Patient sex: F
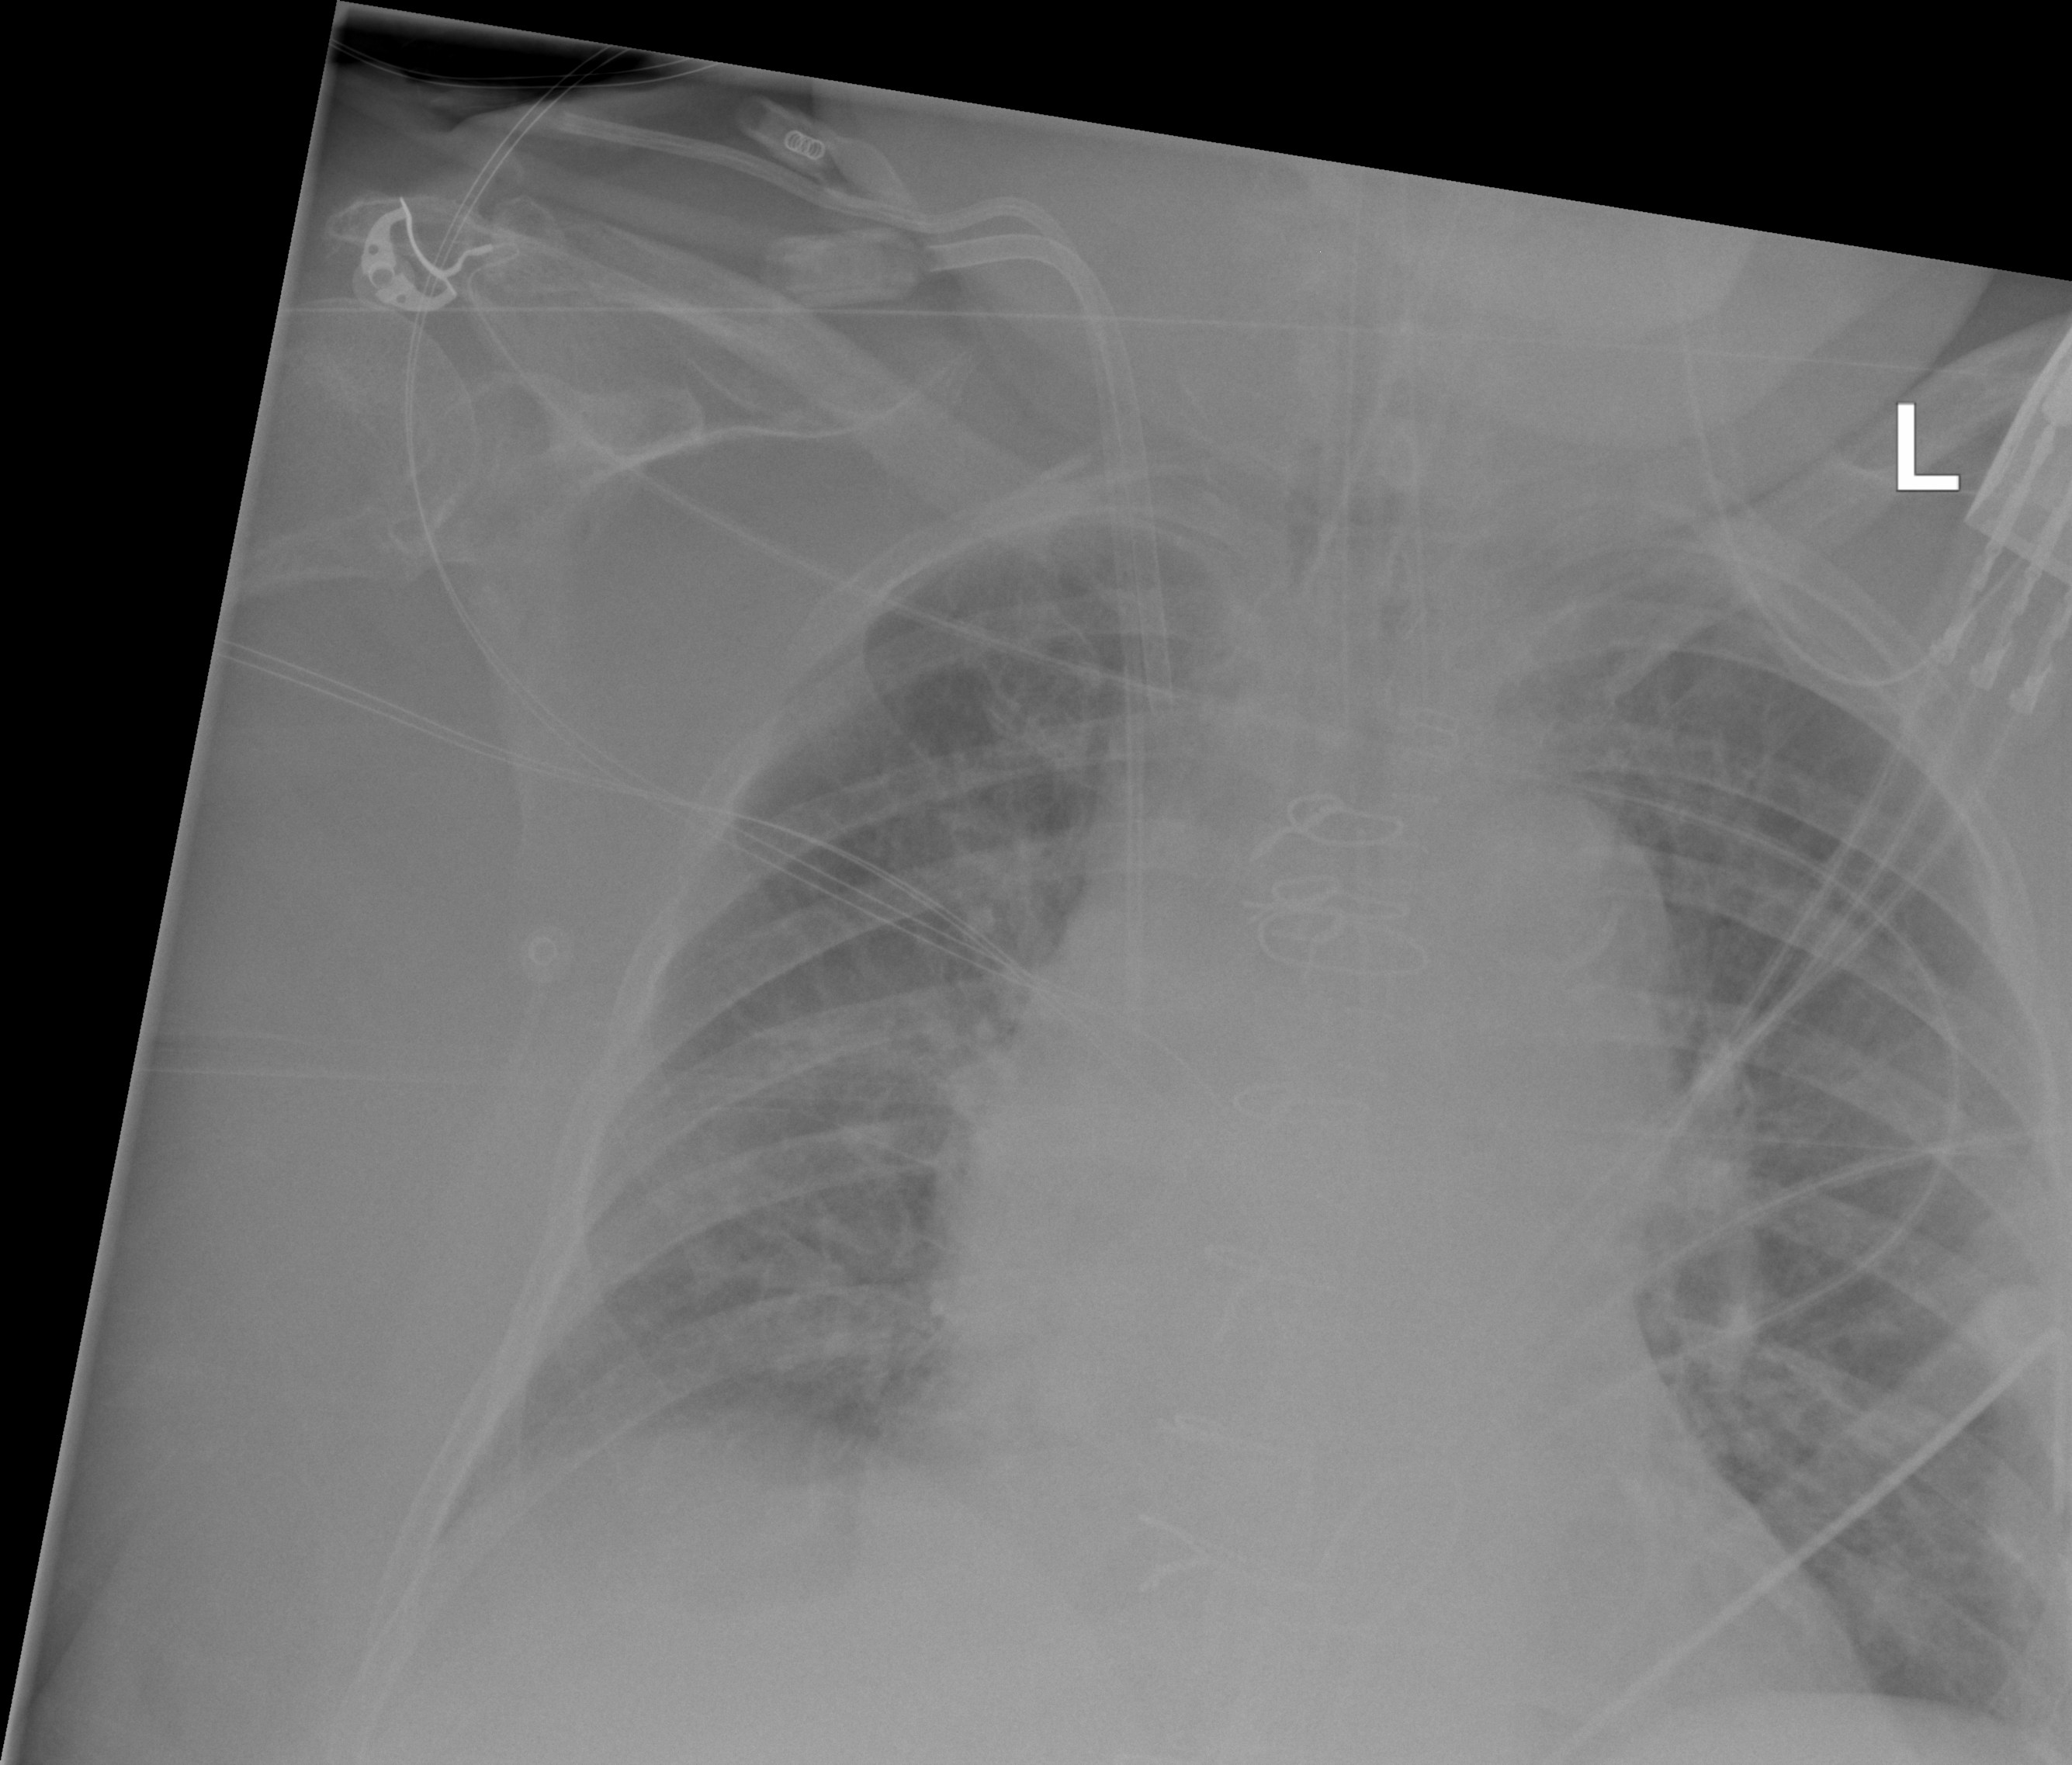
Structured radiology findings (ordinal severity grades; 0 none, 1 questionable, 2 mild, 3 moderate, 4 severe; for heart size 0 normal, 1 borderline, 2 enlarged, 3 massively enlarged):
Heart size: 1
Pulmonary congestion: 2
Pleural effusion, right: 0
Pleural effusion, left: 0
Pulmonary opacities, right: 0
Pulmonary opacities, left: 0
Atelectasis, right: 2
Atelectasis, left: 0